Question: I've upgraded to Zend Framework v1.12.3 because it supports the TwitterAPI v1.1 with Zend_Service_Twitter. Before, I've used the TwitterAPI 1.0 (prior ZF 1.12.3) which works well, but that's gonna <URL>.
If I call the TwitterAPI v1.1 with the following ZF 1.12.3 code, I keep getting a strange error which I can't explain to myself:
Code:
'''
$twitterService = new Zend_Service_Twitter(array(
'consumerKey' => $this->config['consumerKey'],
'consumerSecret' => $this->config['consumerSecret'],
'username' => $twitterVO->getTwitterUserName(),
'accessToken' => $accessToken // unserialized object
));
$response = $twitterService->statusesUpdate("TEST");
'''
And that's the error which I get. It doesn't matter which function I call (in this case it's statusesUpdate("Test")):

The message is "Invalid chunk size "" unable to read chunked body". The "type" attribute within the array shows a "->". That's also a bit suspect but I couldn't find out where it comes from.
Does anyone have a working example with Zend Framework 1.12.3?
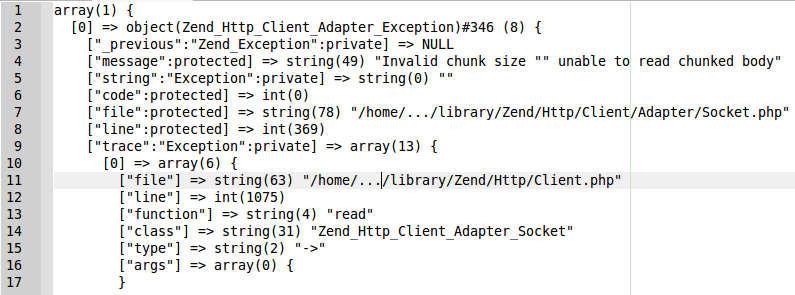
Answer: Since ZF 1.12, the Twitter app Oauth parameters can be given in the Zend_Service_Twitter constructor, but consumerKey and consumerSecret must go under the "oauthOptions" array.
This works for me:
'''
$accessToken = new Zend_Oauth_Token_Access();
$accessToken->setToken('YourAccessToken');
$accessToken->setTokenSecret('YourAccessTokenSecret');
$twitter = new Zend_Service_Twitter(
array(
'username' => 'YourUsername',
'accessToken' => $accessToken,
'oauthOptions' => array(
'consumerKey' => 'YourConsumerKey',
'consumerSecret' => 'YourConsumerSecret'
)
)
);
$result = $twitter->statusesUserTimeline('TEST');
'''